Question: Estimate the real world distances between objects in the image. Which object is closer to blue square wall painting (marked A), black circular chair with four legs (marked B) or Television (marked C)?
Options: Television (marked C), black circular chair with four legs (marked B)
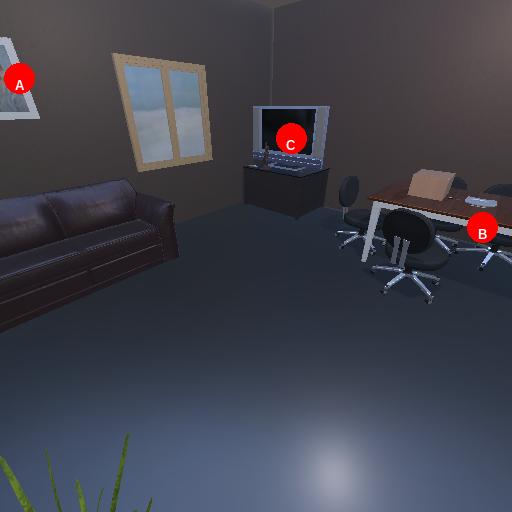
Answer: Television (marked C)